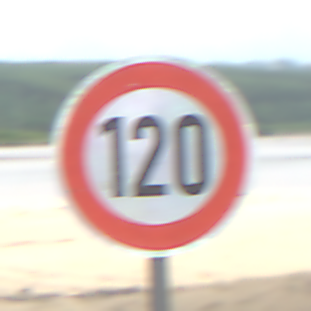
Verkehrszeichen: Geschwindigkeit120
Umgebung: Roofed, Beach
Tageszeit: Midday
Wetter: Overcast
Licht: Natural
Jahreszeit: NotSpecified
Kontrast: LowContrast